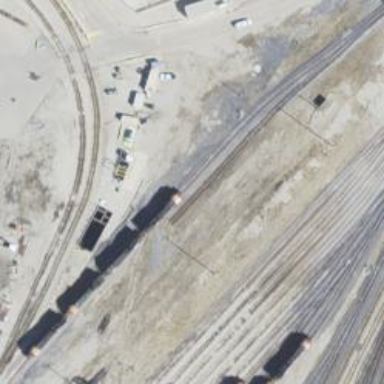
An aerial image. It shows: Abandoned railway yard.